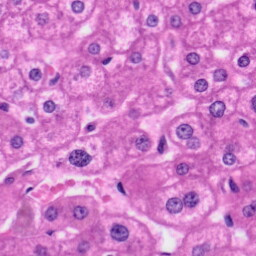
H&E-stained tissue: Liver